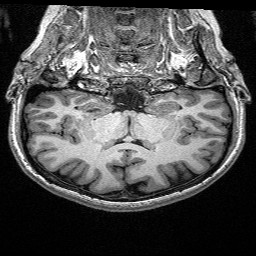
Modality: T1w
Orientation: sagittal
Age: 26
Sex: female
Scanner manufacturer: siemens
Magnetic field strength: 3 T
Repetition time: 2.4 s
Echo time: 0.03 s